Question: I have been trying to understand how threads work in ios project. Whenever i set breakpoints and run my project in xcode, it shows me 4-5 threads running which i have no idea as to how and when did i create? I am posting this image of my xcode project showing the various threads running.

Can someone please help me with the
1. understanding of threads in the above context
2. some good tutorial on thread creation and management.
Thanks a lot
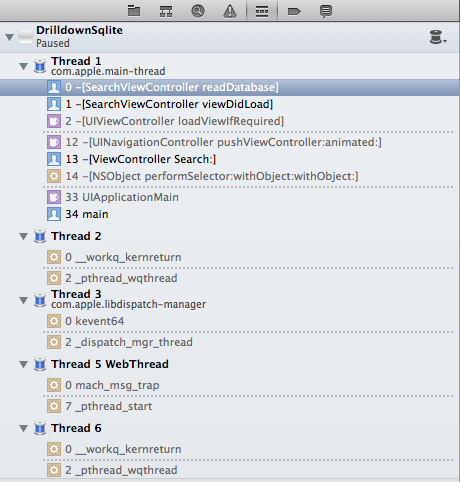
Answer: The debugger shows you all the threads running in the simulator. Even if you are not starting them explicitly, there are always some system threads and your application have several threads, e.g. the main thread is handling the UI but there is another one handling internet connections.
In summary, even a "Hello world" application will show you several threads.